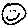
Label: smiley face